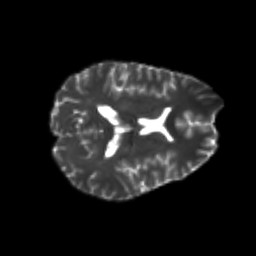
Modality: T2w
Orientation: axial
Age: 24
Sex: male
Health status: healthy
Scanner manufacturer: philips
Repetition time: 7.386 s
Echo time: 0.08599 s